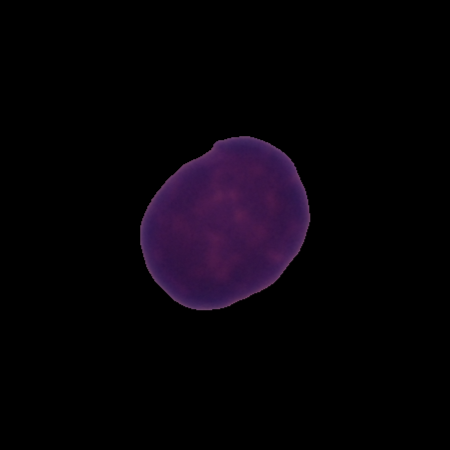
Label: healthy